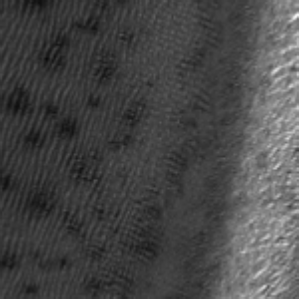
Label: frost